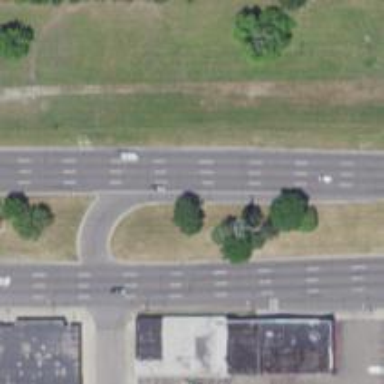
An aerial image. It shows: Trunk highway.